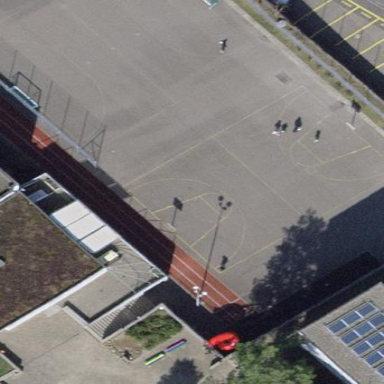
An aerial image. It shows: Multi-sport pitch with asphalt surface.